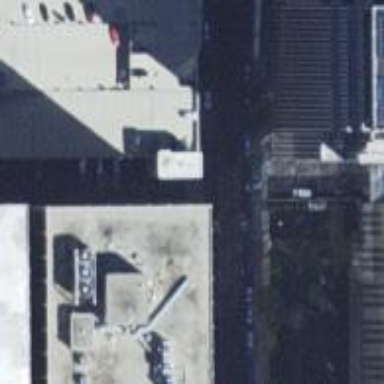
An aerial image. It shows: Commercial building.